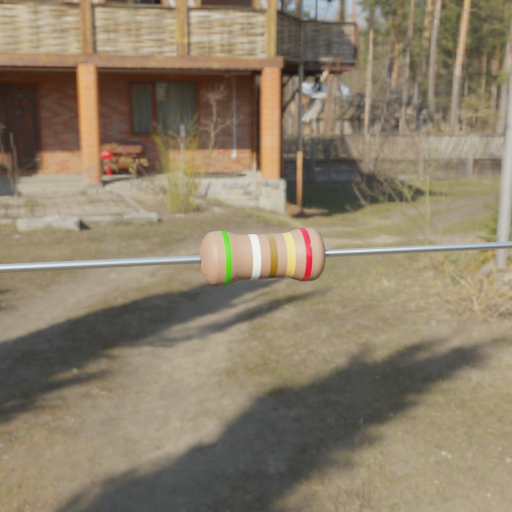
Resistor colour bands (in order): green, white, brown, gold, red